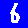
Digit: 6